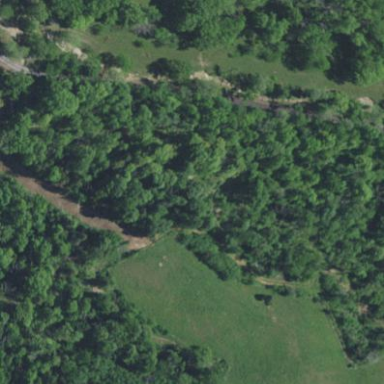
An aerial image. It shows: Beautiful woodland area.